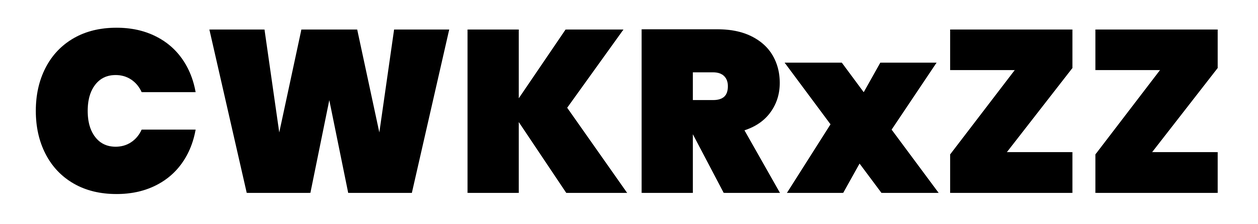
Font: Poppins-Black